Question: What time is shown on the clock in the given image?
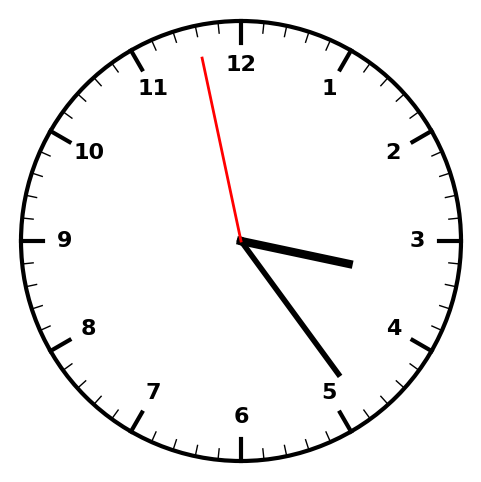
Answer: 03:23:58